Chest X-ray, PA view. Patient: 65 years old, sex M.
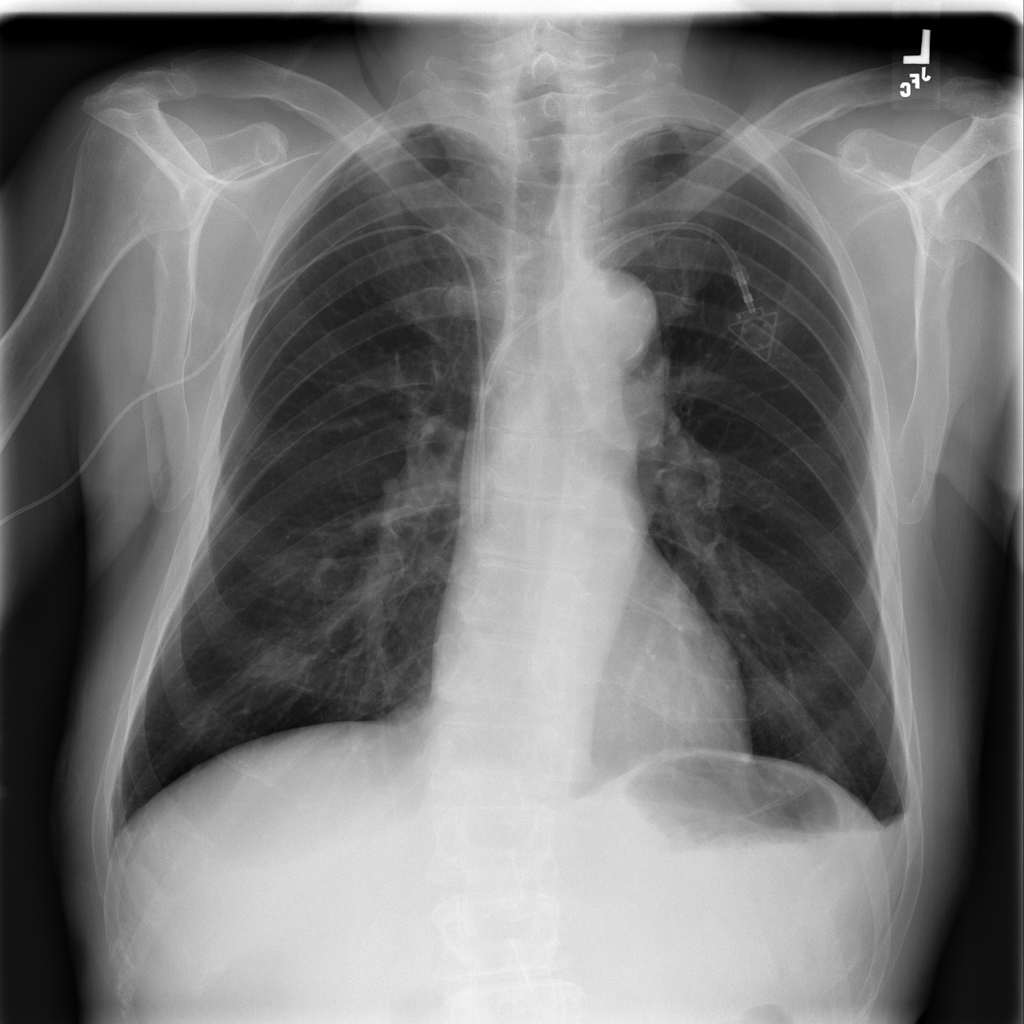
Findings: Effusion